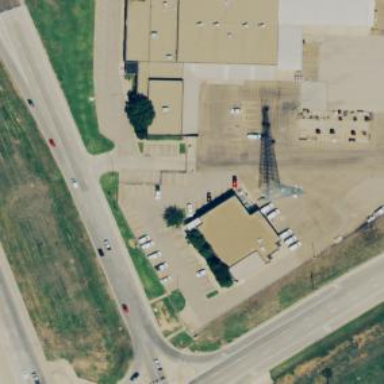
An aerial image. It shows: Building.